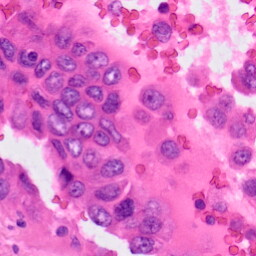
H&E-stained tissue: Lung